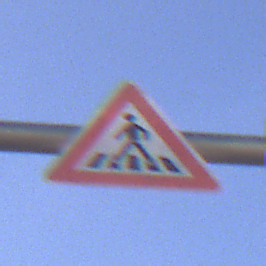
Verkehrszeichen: FussgaengerueberwegRechts
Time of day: MorningAfternoon
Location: Outdoor (RoadRail)
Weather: PartlyCloudy
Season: NotSpecified
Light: Natural